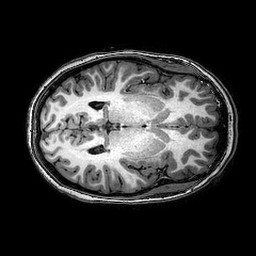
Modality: T1w
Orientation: axial
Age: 20
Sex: female
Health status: healthy
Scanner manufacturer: philips
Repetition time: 0.008264 s
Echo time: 0.00379 s